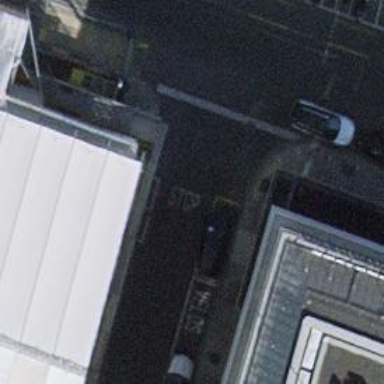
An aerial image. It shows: Unmarked crossing on the road.